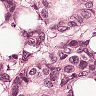
Metastatic tissue present: yes